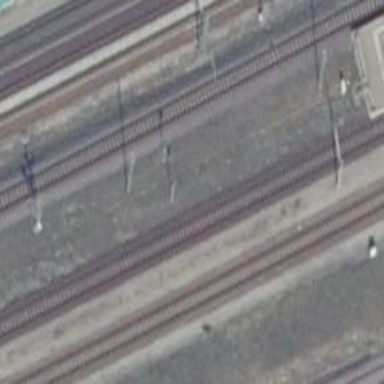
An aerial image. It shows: Railway signal.